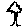
Label: tree